Field crop: maize
Growth stage: 2
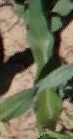
Species: maize